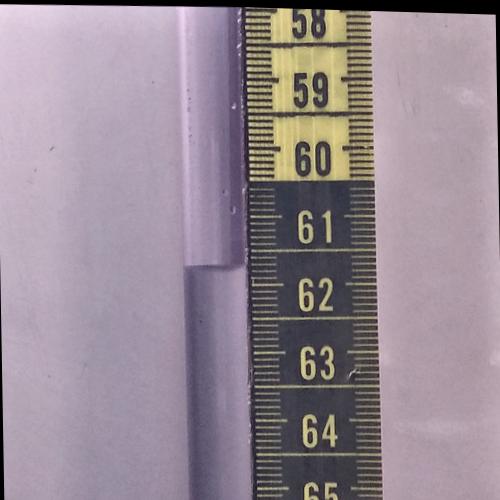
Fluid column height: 61.7 cm